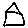
Label: house